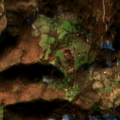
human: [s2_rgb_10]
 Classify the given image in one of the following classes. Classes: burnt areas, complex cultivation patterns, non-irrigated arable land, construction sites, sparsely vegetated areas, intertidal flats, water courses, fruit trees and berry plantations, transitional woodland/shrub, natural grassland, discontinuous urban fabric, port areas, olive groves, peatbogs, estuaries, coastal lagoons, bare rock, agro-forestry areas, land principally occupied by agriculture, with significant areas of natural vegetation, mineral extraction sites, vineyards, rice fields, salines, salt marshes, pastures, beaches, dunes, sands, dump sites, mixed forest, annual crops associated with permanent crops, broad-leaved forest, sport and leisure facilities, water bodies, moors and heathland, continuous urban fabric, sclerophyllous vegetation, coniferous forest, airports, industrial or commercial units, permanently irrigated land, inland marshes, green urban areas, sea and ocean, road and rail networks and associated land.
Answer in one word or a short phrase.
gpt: complex cultivation patterns, land principally occupied by agriculture, with significant areas of natural vegetation, broad-leaved forest